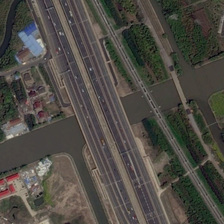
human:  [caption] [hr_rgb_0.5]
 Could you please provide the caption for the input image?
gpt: several parallel roads are over a river with some green trees in two sides of it .

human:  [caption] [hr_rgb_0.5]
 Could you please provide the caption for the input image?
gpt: several parallel roads are over a river with some green trees in two sides of it .

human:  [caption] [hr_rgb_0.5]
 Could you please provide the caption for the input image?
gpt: several parallel roads are over a river with some green trees in two sides of it .

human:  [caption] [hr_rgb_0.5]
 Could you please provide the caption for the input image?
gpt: several parallel roads are over a river with some green trees in two sides of it .

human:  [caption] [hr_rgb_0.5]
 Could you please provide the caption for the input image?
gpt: several parallel roads are over a river with some green trees in two sides of it .